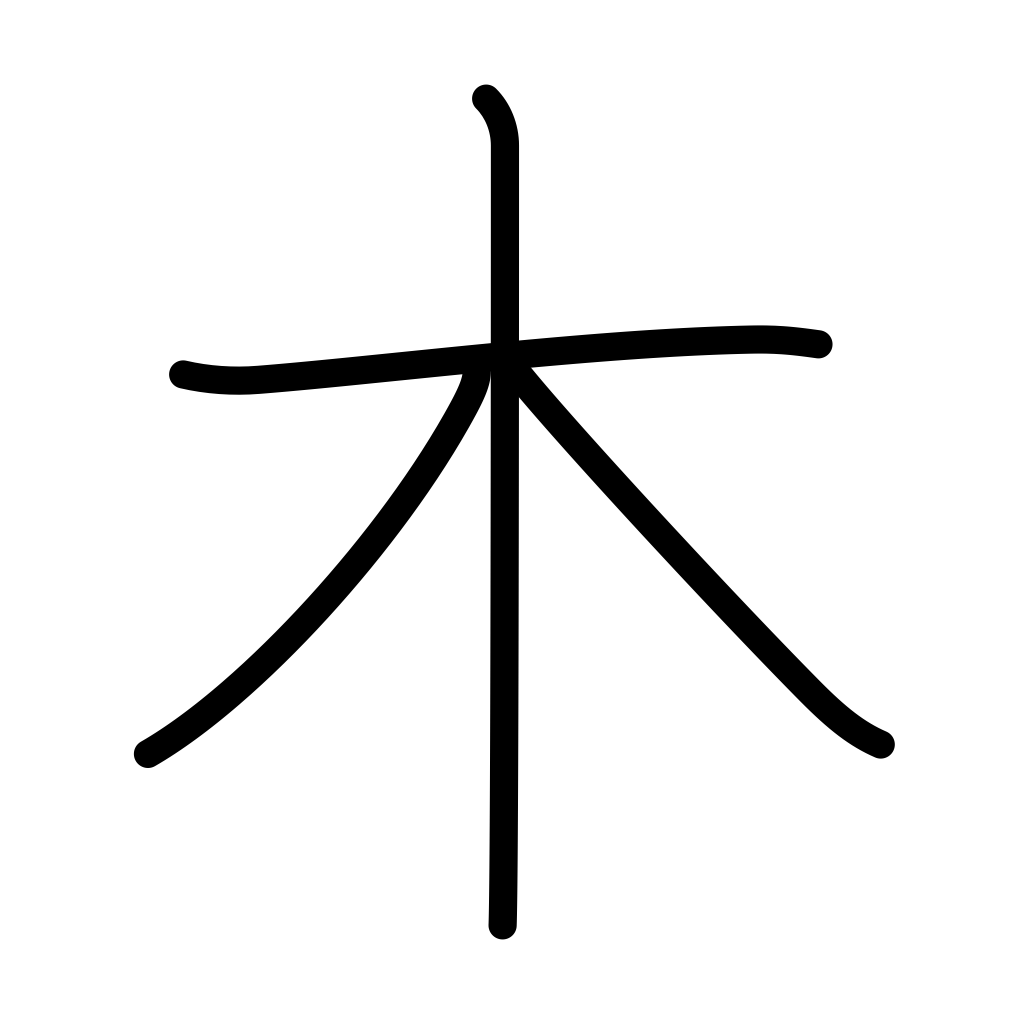
Meaning: tree, wood